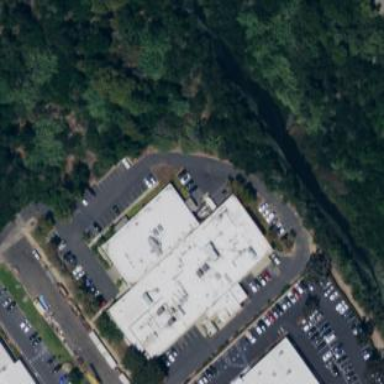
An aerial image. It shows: Industrial building.